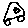
Label: car